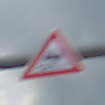
Verkehrszeichen: SchleuderOderRutschgefahr
Umgebung: Outdoor, Nature
Tageszeit: MorningAfternoon
Wetter: PartlyCloudy
Licht: Natural
Jahreszeit: NotSpecified
Kontrast: LowContrast